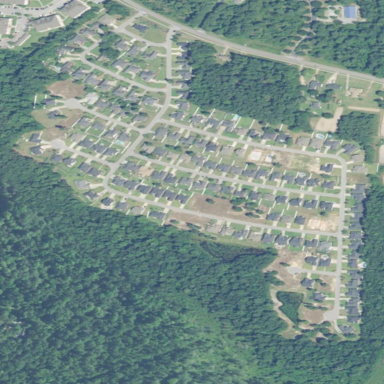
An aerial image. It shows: Residential area consisting of single-family homes in subdivision.